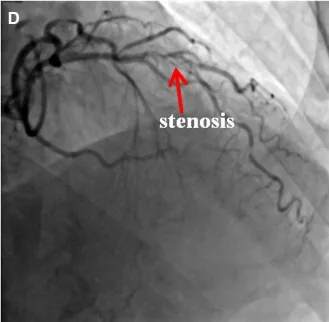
The results of coronary angiography. There was 80% stenosis in the left anterior descending coronary artery.
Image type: radiology (x_ray)